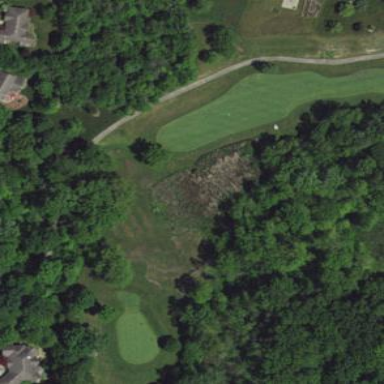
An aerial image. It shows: Rough grassy area used for golf.